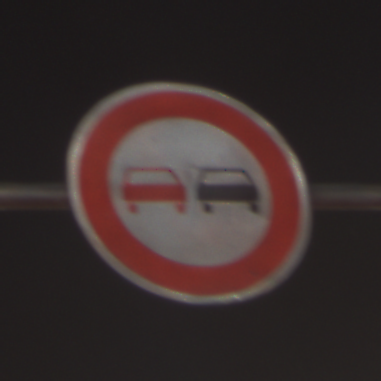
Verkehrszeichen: Ueberholverbot
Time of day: Night
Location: Outdoor (Urban)
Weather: PartlyCloudy
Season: NotSpecified
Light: Artificial